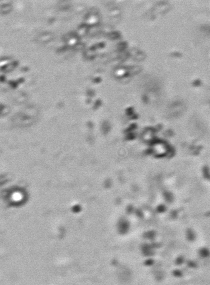
Label: Phaeocystis